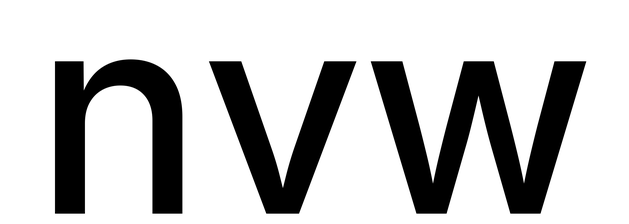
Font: Inter_Medium